Question: More info:
<URL>
<URL>
It looks like all upper case is the default for H2.

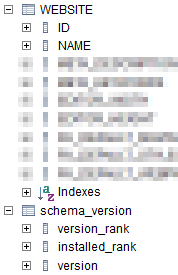
Answer: The schema_version table name is case-sensitive due to the quotes in the creation script. This allows for characters not supported in identifiers otherwise. You can configure flyway.table to an uppercase value if you wish.
The columns inside the table are internal to Flyway and not meant as a public API. They are private and therefore can change from one Flyway version to the next. Flyway will always ensure these changes are automatic with no manual effort for you.